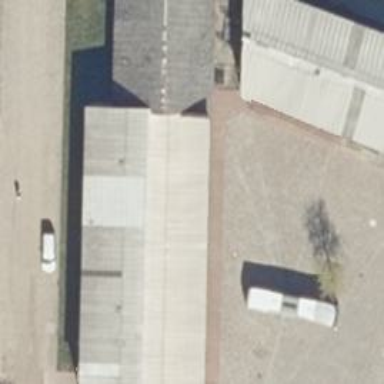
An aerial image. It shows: Shed.